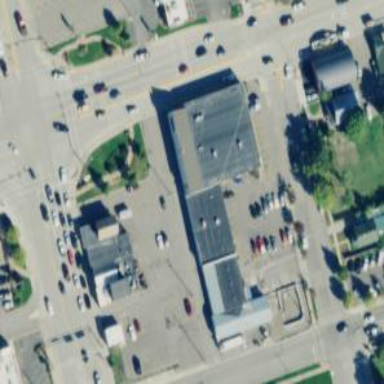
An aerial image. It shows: Retail area.